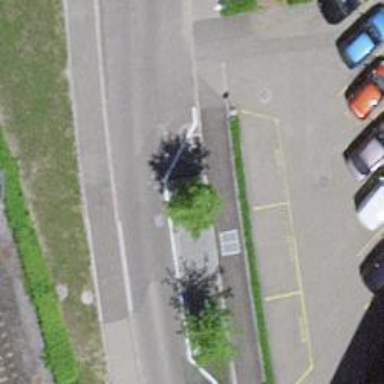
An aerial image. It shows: Residential road with asphalt surface. There is separate sidewalk and traffic choker in place.